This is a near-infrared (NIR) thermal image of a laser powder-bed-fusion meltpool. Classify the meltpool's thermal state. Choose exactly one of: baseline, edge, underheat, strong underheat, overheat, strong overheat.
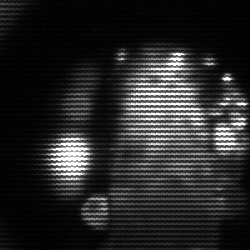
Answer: strong underheat